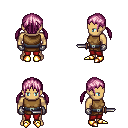
a pixel art fantasy rpg character, male body template, human, tanned skin, leather chest armor, red pants, pink twin-tailed hairstyle, metal gloves, gold boots, dagger, four views (front, back, left, right), 2x2 character sprite sheet, small pixel art, hard edges, no anti-aliasing